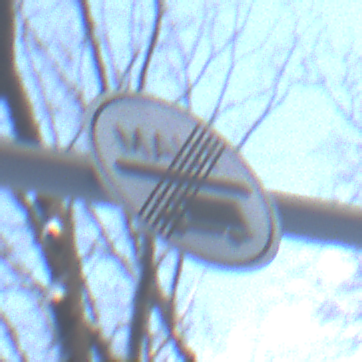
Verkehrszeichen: EndeMautpflicht
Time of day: MorningAfternoon
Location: Outdoor (Nature)
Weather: Clear
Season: Winter
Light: Natural